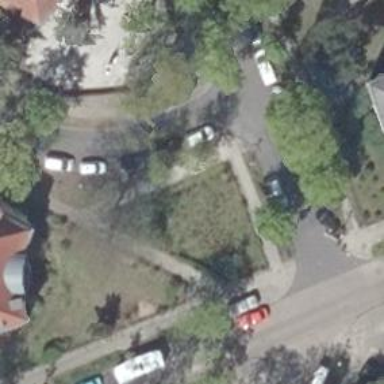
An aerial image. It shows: Residential road with sidewalks on both sides.